Interaction volume radius: 5 \u00c5
Interaction volume height: 35 \u00c5
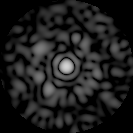
Disorder parameter: 0.8021